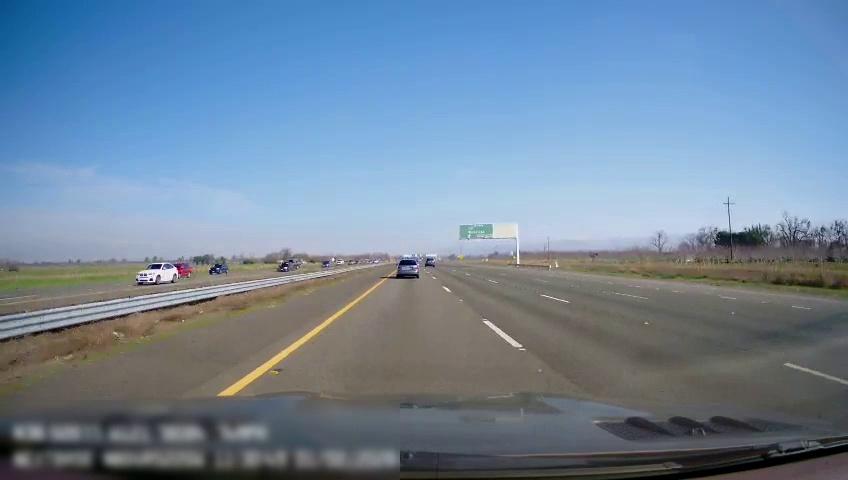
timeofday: Day
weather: Sunny
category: Drivable Space
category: Drivable Space
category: Vehicles | SUV
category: Vehicles | SUV
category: Vehicles | Truck
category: Vehicles | Car
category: Vehicles | Car
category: Vehicles | SUV
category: Vehicles | SUV
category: Lanes | Current Lane
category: Lanes | Current Lane
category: Lanes | Alternate Lane
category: Lanes | Alternate Lane
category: Lanes | Alternate Lane
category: Lanes | Opposite Lane
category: Lanes | Opposite Lane
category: Traffic | Signs